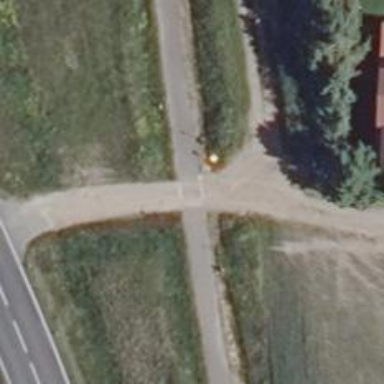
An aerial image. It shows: Asphalt path along abandoned railway.